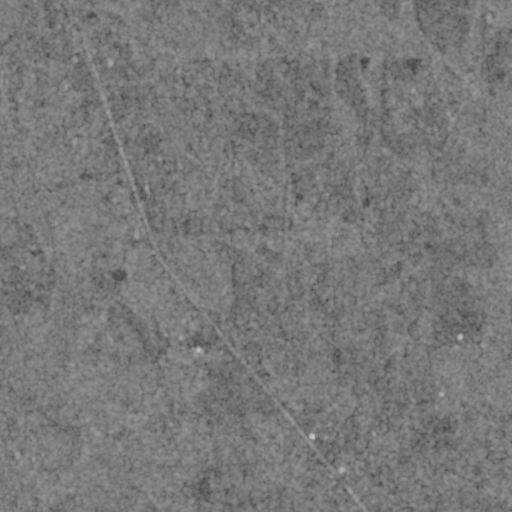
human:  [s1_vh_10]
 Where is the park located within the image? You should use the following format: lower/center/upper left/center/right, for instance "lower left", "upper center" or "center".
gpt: The park is located in the upper left of the image.
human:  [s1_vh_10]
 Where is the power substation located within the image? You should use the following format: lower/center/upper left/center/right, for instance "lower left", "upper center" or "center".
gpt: The power substation is located in the lower center of the image.
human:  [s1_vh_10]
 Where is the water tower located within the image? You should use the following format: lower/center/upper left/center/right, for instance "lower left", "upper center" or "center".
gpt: The water tower is located in the lower center of the image.
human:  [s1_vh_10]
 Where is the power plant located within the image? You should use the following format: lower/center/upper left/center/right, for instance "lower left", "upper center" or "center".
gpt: There is no power plant in the image.

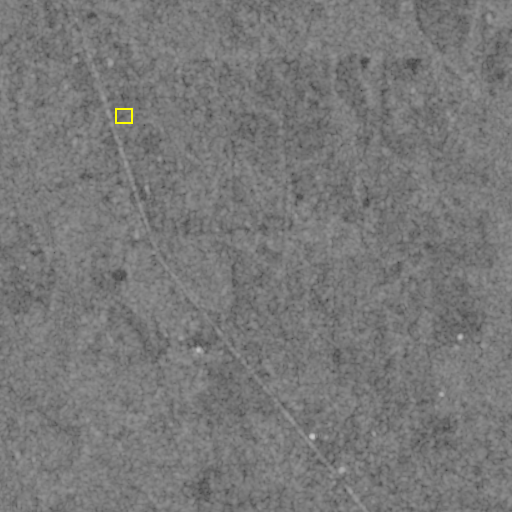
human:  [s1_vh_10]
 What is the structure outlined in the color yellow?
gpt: The structure outlined in yellow is a park.
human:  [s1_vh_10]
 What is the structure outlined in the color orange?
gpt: There is no orange outline.